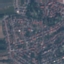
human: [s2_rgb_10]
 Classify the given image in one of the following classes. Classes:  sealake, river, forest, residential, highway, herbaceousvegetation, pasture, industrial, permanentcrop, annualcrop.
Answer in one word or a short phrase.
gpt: Residential